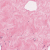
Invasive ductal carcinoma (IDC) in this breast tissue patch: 1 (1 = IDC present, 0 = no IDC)